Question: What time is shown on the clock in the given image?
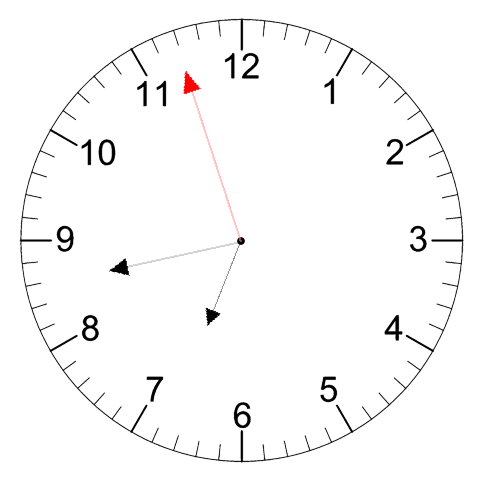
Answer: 06:42:57